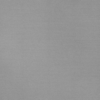
Label: dusty